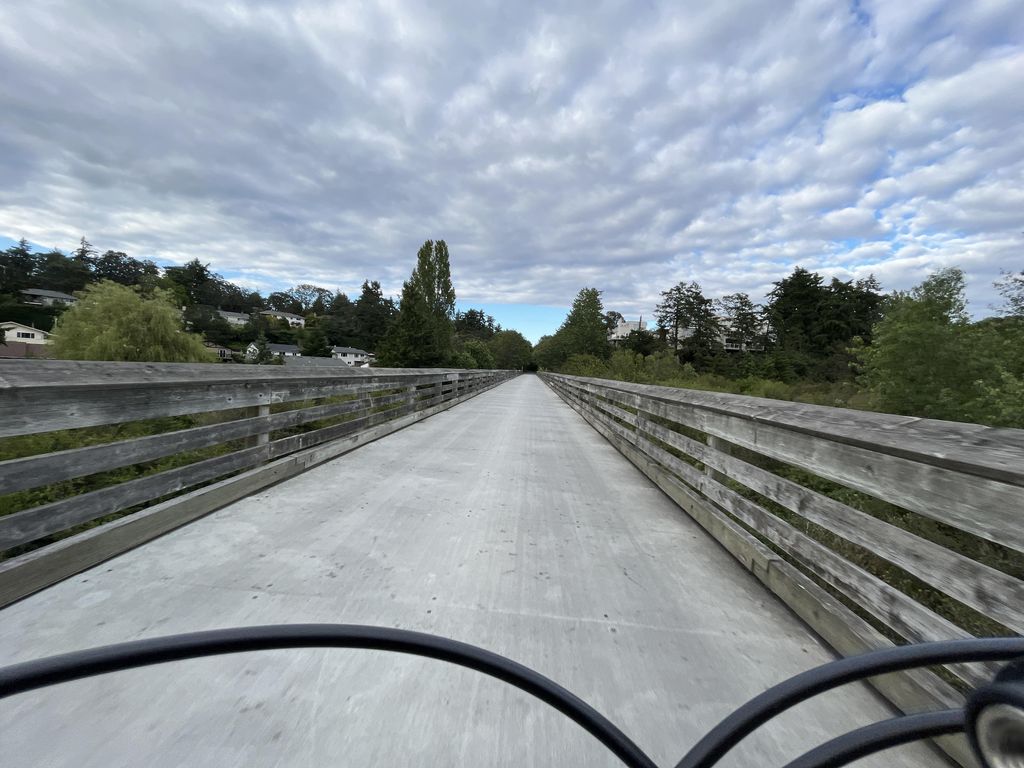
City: victoria